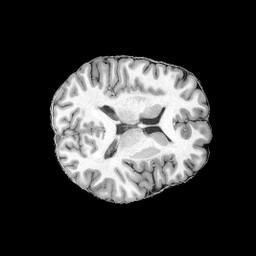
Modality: UNIT1
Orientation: axial